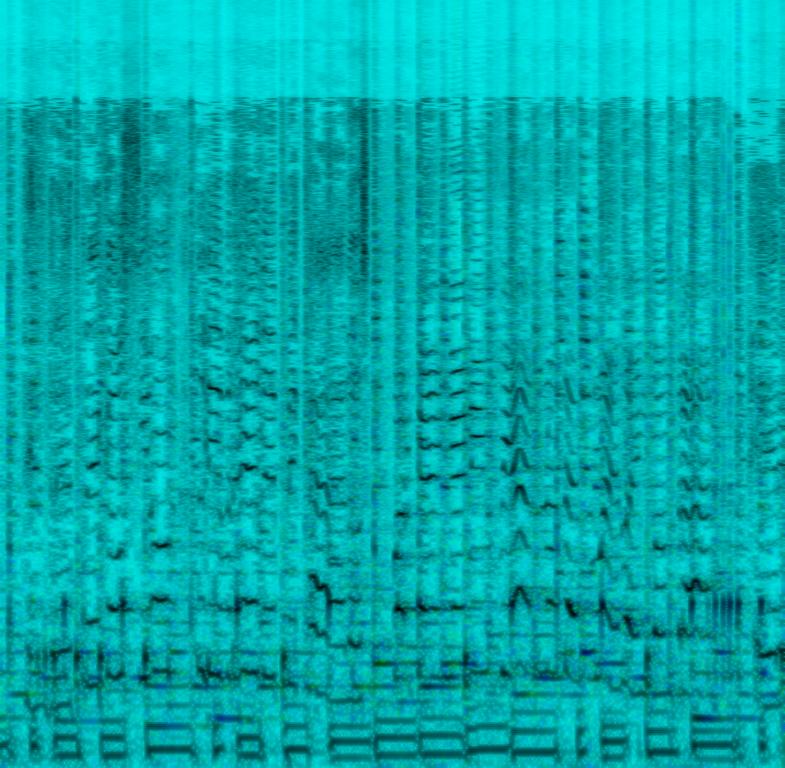
A male Latin singer sings this passionate melody. The song is medium tempo with various Latin percussions, groovy bass line, keyboard harmony and a guitar playing lead. The song is romantic and a classic Latin dance groove. The song is a Latin dance hit with a deteriorating audio quality.